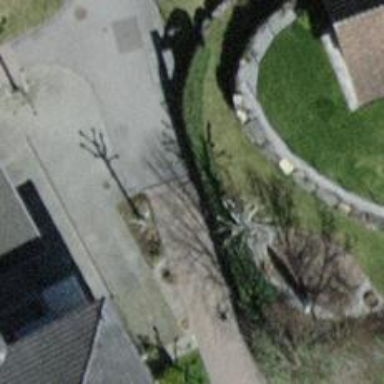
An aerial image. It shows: Bollard.